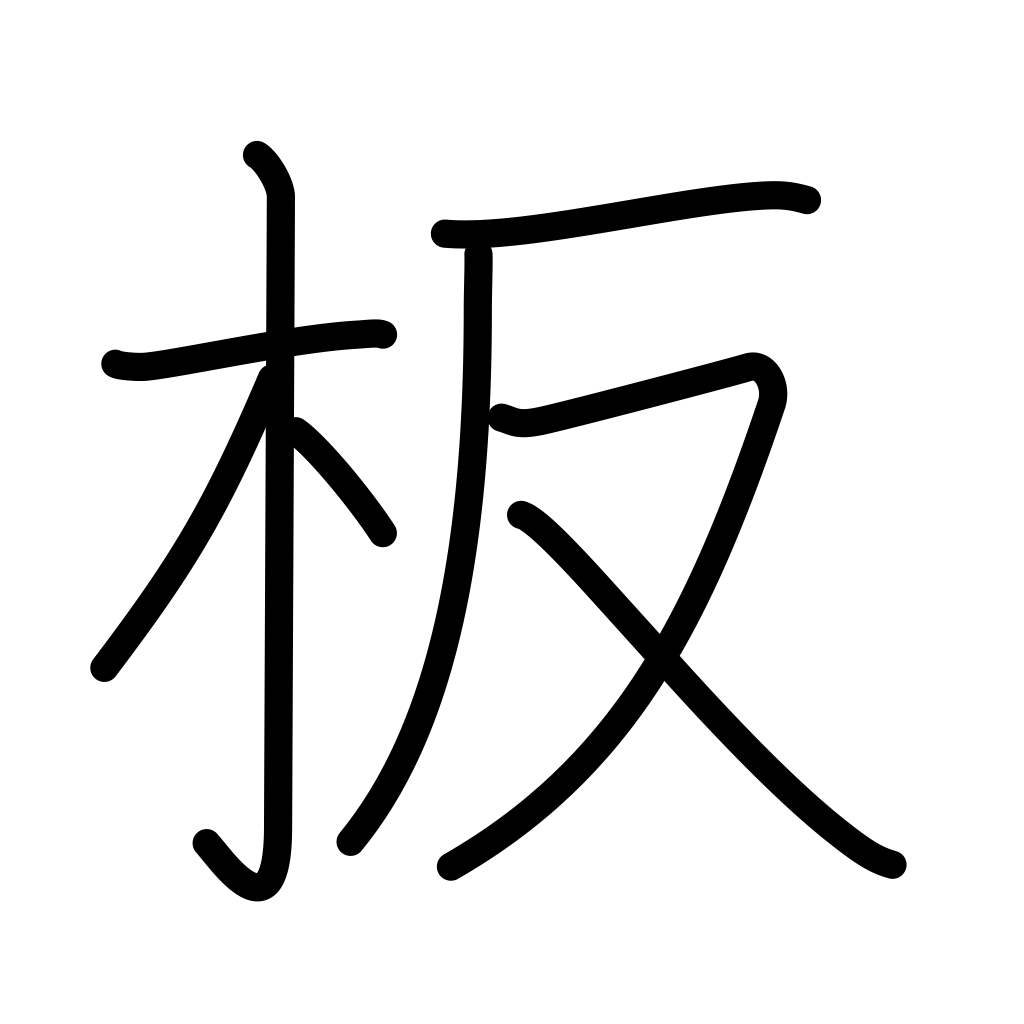
Meaning: plank, board, plate, stage